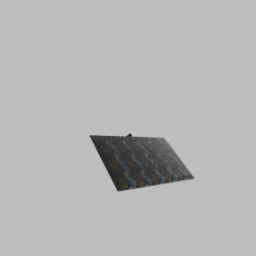
Label: electronics